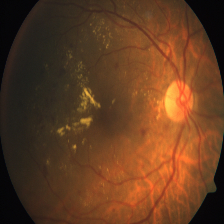
Diabetic retinopathy grade: Severe